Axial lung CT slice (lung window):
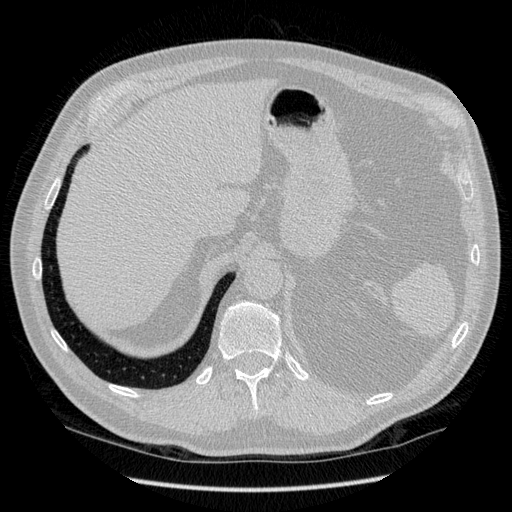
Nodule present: no